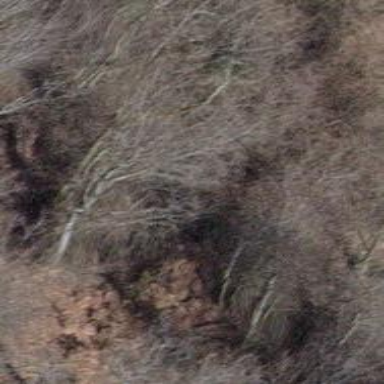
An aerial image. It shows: Cliff in nature.